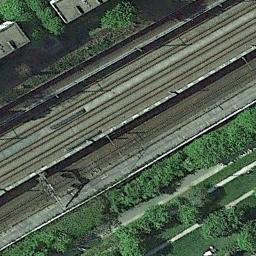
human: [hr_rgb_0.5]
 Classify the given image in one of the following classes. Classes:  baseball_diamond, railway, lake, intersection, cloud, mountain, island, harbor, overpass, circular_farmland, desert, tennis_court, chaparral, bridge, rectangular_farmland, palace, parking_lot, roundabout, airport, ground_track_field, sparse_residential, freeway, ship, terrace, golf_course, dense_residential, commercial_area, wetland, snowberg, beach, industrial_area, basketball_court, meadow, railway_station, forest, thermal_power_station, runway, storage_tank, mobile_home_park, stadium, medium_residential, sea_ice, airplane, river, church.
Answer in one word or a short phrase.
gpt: railway